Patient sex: M
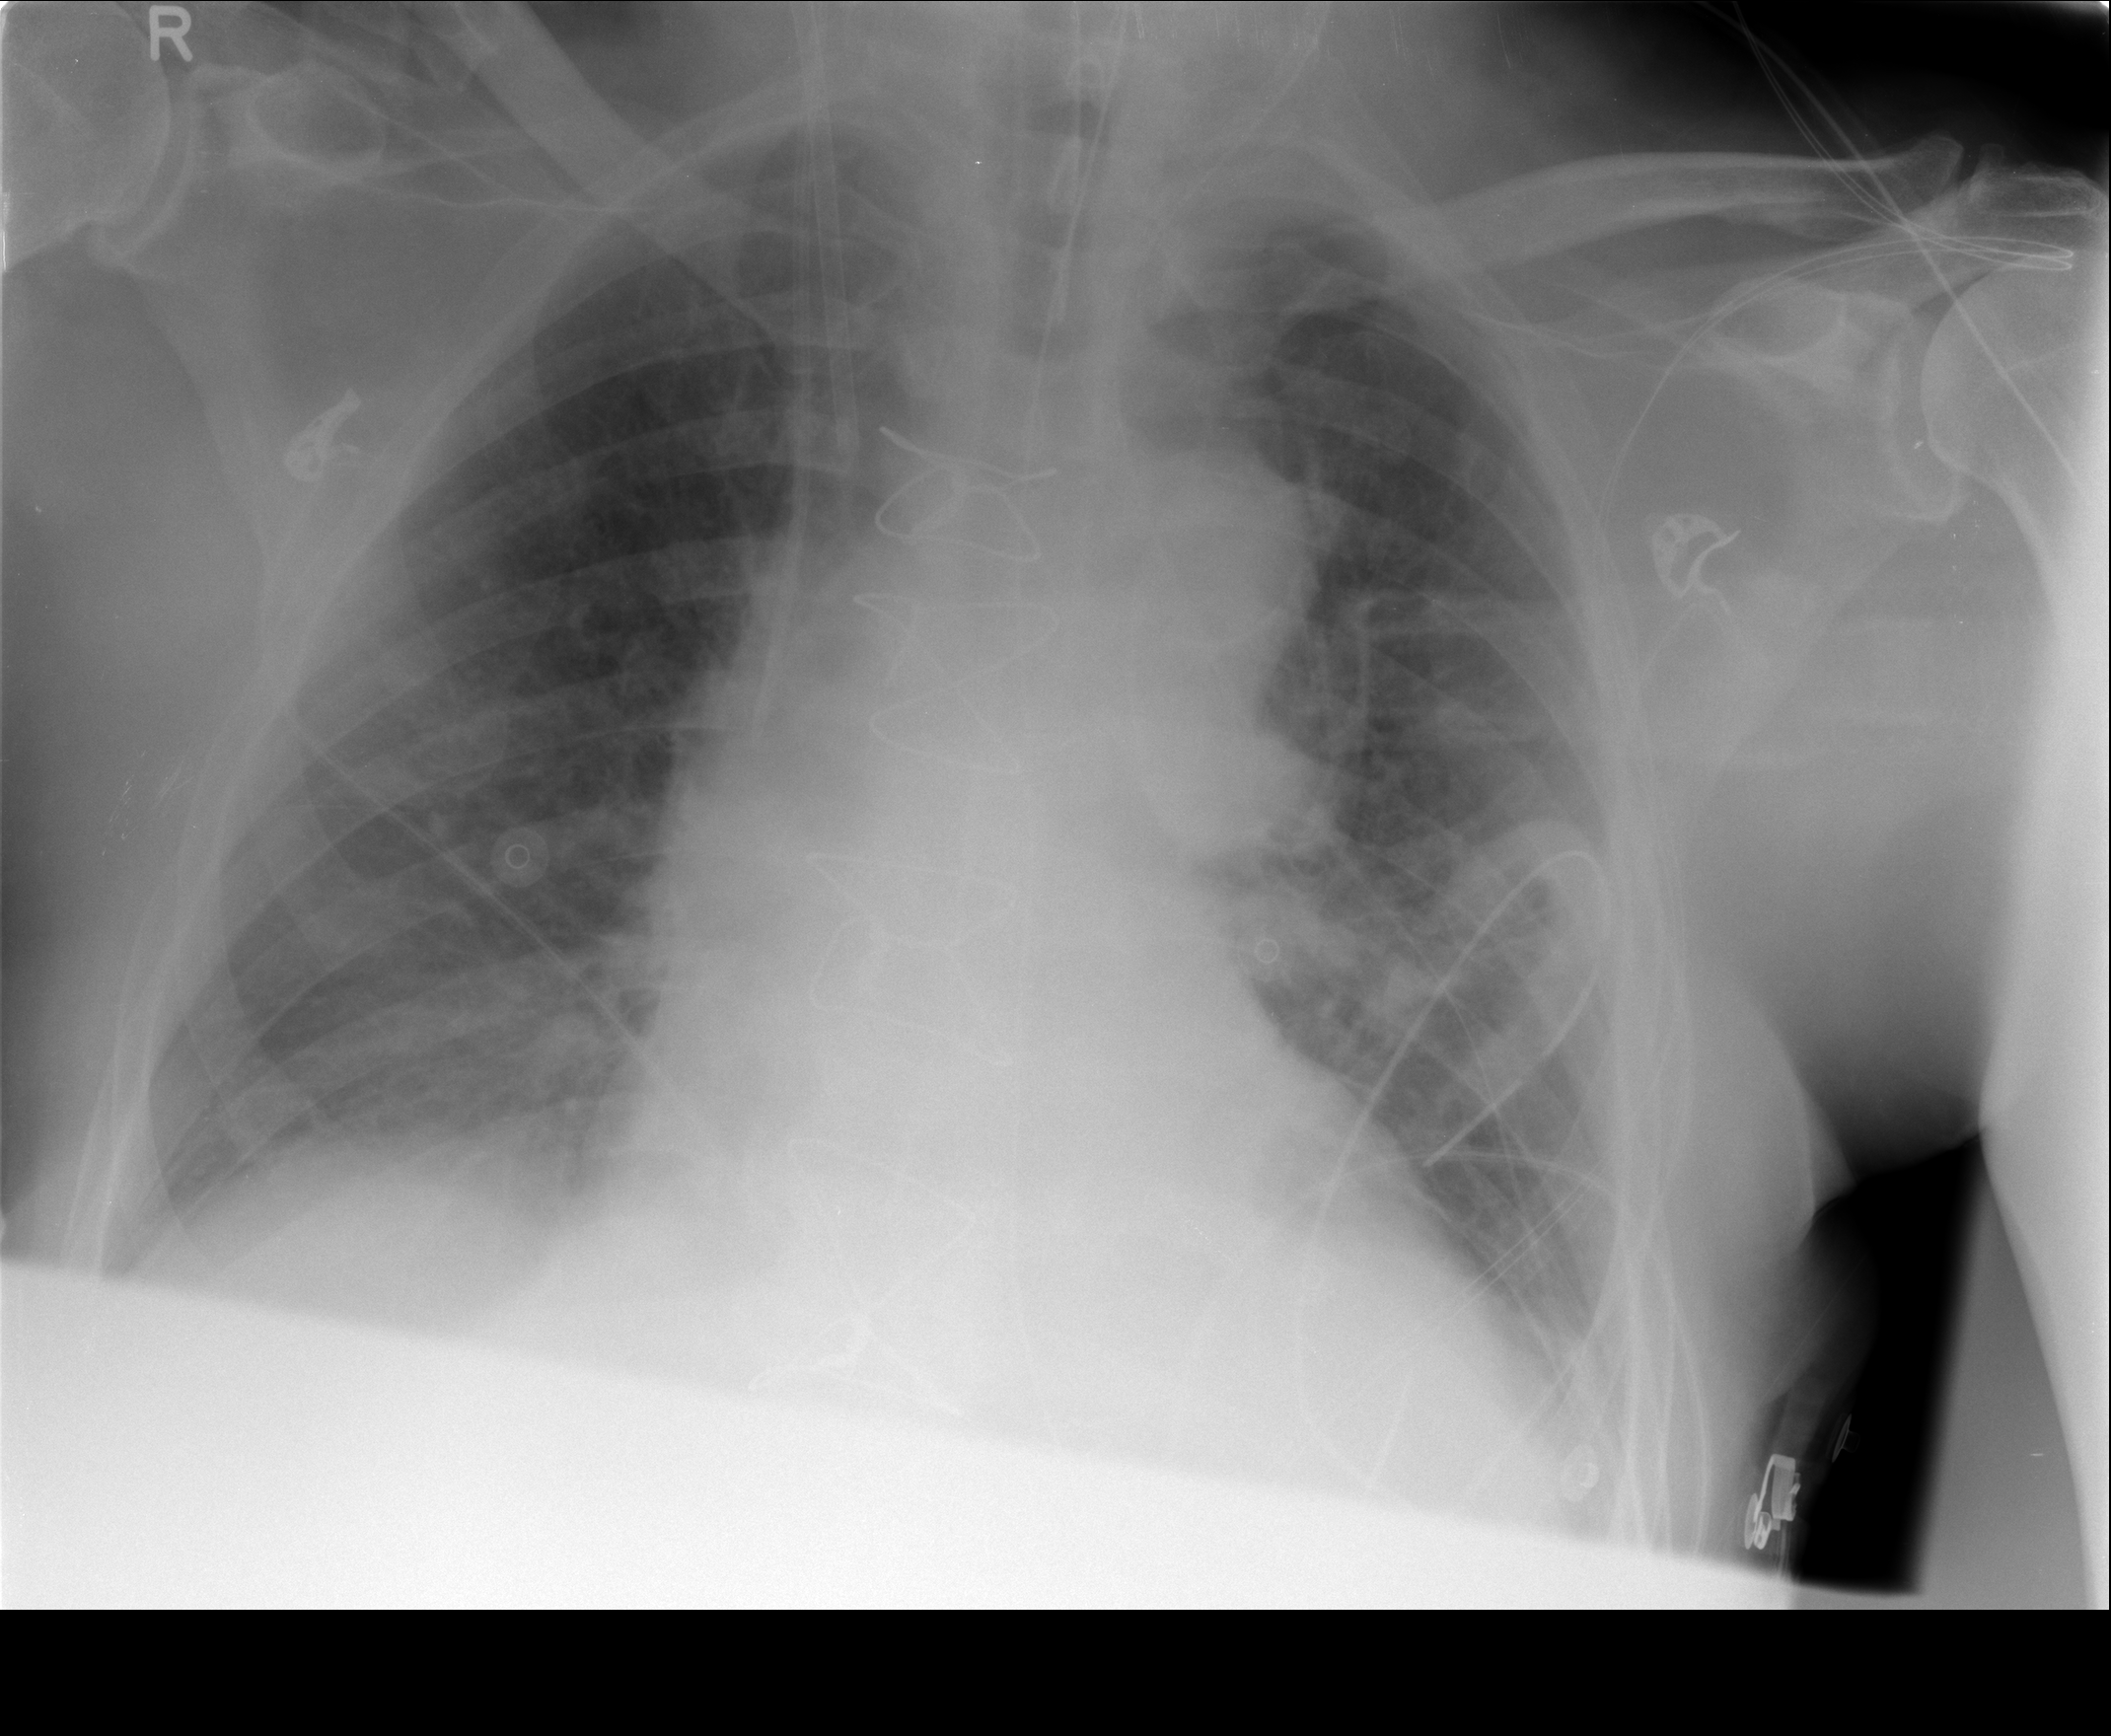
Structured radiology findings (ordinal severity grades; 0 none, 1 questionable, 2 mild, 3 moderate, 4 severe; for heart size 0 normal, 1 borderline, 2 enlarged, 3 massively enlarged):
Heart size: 1
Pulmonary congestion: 2
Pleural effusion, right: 0
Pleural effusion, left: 0
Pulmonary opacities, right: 0
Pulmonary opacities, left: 0
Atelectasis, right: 1
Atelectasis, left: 1